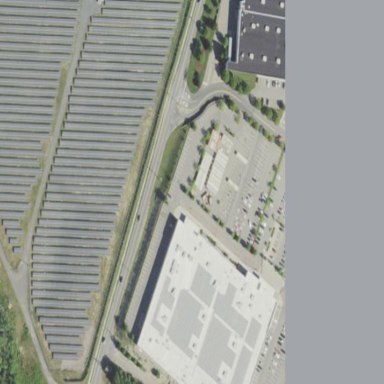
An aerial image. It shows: Solar power plant enclosed by fence. The plant generates electricity using photovoltaic technology.